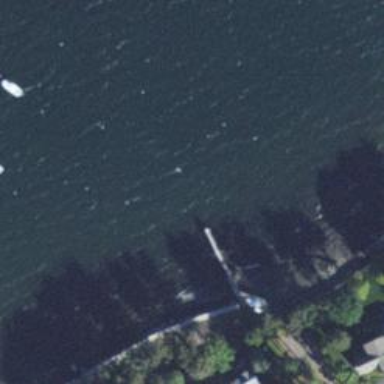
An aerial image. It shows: Man-made pier.